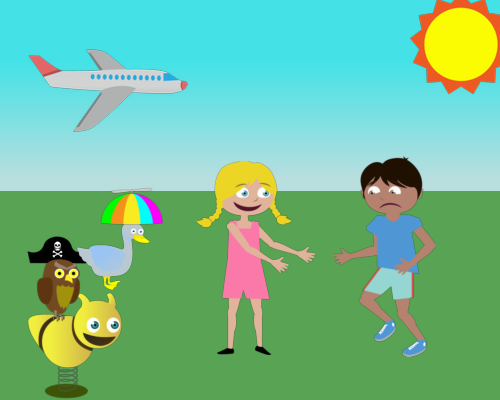
sun on right corner and plane on left and on left there is duck with rainbow hat on and under duck yellow toy horse and owl on top of the toy horse and in middle girl facing right with arms out while boy one arm out to girl and girl being sad and owl has pirate hat on and under the sun is a boy facing girl to his right and girl smiling and boy is kind of sad